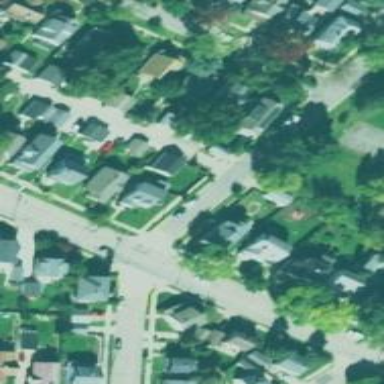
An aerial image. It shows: Alley classified as service road.